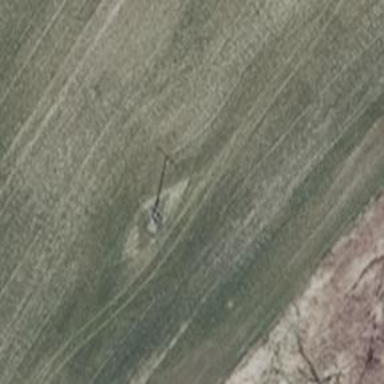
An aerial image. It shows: Minor power line.